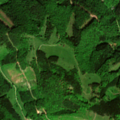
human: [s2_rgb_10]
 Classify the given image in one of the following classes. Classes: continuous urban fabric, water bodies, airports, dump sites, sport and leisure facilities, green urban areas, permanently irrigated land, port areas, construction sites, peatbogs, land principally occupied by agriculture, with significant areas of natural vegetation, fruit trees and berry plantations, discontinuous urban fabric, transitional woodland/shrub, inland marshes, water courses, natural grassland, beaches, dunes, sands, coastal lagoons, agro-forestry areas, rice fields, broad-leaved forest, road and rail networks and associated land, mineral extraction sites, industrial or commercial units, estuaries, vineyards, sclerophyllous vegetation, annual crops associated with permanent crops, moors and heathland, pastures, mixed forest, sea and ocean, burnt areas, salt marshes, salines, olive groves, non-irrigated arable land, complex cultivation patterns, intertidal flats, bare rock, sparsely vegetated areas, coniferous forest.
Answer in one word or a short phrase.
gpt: broad-leaved forest, coniferous forest, mixed forest